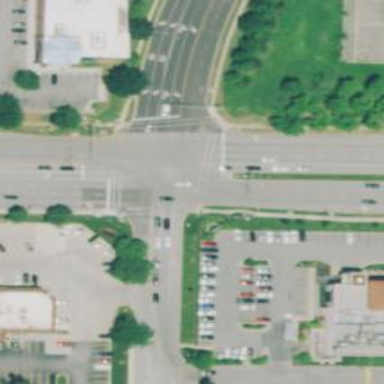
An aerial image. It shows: Solid stop line on the road marking.